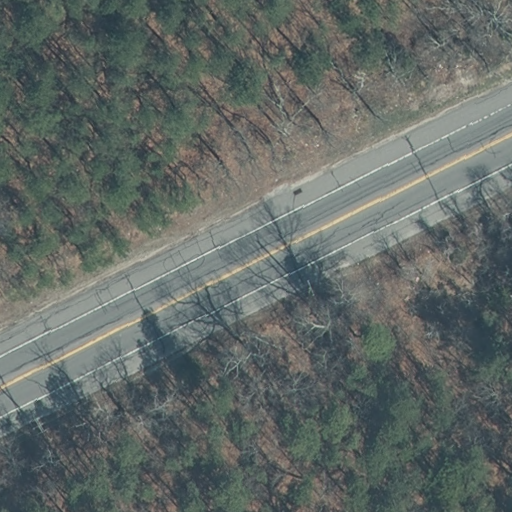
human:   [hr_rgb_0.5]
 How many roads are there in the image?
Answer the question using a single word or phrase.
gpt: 1

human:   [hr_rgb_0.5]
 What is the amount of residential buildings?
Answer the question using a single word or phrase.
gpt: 0

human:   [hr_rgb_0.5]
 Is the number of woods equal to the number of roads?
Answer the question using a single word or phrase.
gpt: no

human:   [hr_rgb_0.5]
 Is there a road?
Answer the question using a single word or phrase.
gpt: yes

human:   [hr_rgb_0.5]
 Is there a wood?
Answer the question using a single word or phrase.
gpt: yes

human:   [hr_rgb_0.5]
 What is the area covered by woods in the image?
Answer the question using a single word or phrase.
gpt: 6378m2

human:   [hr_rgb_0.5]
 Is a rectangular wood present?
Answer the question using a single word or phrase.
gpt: yes

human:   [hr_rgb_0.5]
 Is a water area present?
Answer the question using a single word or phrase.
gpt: no

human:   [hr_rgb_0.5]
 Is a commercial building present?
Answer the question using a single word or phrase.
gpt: no

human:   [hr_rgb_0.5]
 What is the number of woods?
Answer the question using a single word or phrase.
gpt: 2

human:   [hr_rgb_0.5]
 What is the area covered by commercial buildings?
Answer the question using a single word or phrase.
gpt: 0m2

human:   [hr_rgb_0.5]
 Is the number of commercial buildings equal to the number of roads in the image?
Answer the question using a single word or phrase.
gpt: no

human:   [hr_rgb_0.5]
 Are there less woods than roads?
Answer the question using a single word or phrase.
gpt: no

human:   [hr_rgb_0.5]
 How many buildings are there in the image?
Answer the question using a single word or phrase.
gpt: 0

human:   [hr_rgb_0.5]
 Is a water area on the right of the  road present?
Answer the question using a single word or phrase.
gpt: no

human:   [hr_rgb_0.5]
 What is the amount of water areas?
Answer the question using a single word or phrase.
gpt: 0

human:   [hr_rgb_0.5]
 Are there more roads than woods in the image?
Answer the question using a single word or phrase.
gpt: no

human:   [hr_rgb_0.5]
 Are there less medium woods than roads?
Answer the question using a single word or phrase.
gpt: yes

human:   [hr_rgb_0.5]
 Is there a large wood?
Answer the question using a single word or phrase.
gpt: yes

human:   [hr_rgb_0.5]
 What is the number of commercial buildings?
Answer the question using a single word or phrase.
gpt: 0

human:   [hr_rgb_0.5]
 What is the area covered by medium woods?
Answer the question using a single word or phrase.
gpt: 0m2

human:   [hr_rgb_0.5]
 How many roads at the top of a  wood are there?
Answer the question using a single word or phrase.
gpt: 1

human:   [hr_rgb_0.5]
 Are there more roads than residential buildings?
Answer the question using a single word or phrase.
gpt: yes

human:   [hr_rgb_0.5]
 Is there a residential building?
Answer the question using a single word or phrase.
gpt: no

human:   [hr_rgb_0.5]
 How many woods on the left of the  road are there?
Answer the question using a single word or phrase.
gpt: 2

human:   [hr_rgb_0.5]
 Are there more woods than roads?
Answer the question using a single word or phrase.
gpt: yes

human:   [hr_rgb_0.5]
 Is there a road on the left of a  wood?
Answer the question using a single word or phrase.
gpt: no

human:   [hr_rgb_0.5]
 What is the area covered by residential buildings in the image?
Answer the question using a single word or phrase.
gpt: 0m2

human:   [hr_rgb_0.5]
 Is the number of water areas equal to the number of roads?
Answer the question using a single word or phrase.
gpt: no

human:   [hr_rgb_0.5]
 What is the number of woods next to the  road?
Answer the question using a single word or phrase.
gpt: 2

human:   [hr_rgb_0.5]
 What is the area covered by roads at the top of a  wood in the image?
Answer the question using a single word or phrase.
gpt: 0m2

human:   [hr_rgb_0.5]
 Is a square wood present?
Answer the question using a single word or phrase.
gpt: no

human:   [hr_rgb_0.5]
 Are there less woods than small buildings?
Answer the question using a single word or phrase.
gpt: no

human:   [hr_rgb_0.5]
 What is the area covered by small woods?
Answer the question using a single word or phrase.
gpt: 0m2

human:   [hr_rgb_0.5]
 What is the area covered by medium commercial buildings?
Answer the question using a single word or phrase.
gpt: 0m2

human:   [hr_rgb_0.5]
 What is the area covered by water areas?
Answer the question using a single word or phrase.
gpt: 0m2

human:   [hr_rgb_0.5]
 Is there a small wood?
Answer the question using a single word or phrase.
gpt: no

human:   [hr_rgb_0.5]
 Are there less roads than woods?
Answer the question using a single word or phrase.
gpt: yes

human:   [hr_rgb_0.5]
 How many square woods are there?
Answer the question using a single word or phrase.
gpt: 0

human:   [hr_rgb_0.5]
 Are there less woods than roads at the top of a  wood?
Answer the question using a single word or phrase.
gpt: no

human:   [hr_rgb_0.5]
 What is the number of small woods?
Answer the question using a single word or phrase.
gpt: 0

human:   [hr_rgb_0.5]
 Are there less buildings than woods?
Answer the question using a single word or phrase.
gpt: yes

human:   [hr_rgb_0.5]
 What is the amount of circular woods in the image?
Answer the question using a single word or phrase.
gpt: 0

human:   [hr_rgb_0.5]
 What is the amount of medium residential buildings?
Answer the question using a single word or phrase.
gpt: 0

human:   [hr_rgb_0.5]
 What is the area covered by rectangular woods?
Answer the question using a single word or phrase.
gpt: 6378m2

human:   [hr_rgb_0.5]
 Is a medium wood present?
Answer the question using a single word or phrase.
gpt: no

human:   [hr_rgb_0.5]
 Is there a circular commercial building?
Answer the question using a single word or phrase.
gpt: no

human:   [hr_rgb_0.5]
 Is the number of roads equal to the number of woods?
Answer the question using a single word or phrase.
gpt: no

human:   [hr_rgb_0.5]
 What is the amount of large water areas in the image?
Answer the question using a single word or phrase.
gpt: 0

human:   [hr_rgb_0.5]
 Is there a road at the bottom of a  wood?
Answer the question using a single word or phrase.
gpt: no

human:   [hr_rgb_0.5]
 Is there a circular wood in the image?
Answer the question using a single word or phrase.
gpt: no

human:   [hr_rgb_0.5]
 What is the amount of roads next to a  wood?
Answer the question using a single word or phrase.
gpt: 1

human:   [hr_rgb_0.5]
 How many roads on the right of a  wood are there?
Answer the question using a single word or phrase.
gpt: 1

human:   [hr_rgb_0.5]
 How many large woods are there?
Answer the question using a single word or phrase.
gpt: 2

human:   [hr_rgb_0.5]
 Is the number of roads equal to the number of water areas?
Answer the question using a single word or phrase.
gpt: no

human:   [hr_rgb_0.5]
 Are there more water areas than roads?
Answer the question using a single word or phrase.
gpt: no

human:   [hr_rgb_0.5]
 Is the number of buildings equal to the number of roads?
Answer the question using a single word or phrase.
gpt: no

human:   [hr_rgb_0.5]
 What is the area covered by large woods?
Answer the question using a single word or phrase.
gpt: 6378m2

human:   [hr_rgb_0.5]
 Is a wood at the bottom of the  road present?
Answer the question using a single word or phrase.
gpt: yes

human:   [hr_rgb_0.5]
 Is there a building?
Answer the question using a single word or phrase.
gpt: no

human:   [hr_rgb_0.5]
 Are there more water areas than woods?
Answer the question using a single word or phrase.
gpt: no

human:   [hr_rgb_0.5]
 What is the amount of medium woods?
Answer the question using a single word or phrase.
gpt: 0

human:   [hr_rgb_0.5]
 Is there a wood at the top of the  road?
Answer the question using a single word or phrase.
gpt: no

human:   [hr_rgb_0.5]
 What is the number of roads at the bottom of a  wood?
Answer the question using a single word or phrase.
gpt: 0